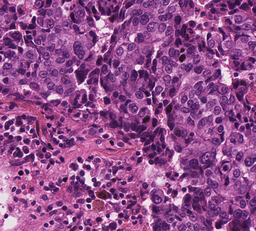
Tumor epithelial tissue: yes
Tumor-associated stroma tissue: yes
Normal tissue: no